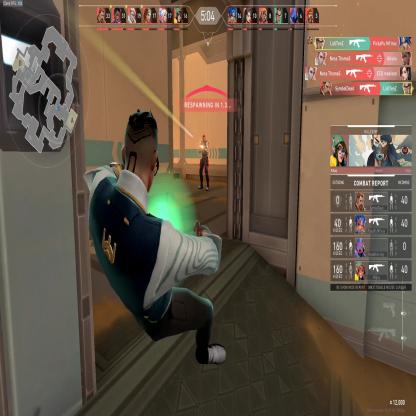
Label: enemy